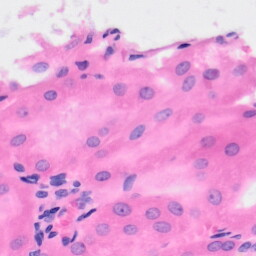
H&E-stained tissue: Kidney